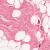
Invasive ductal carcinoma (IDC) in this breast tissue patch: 0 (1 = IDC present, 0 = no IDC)